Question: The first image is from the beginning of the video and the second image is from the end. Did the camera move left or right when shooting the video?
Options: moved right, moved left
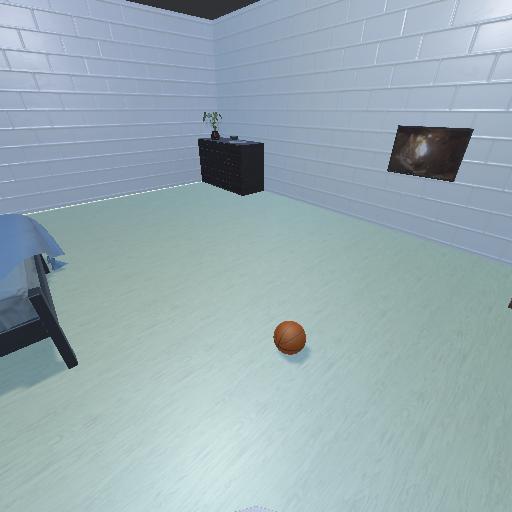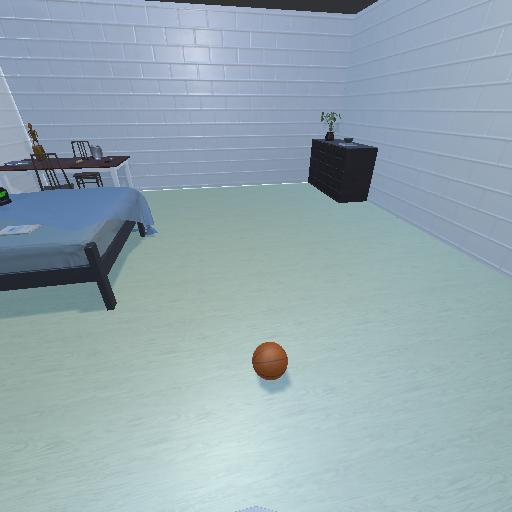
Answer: moved right